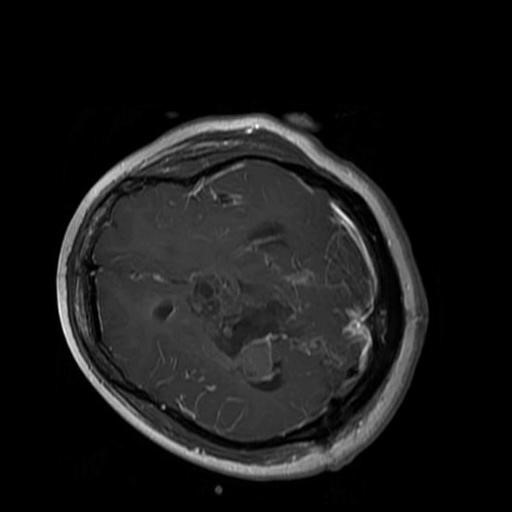
Label: brain_glioma